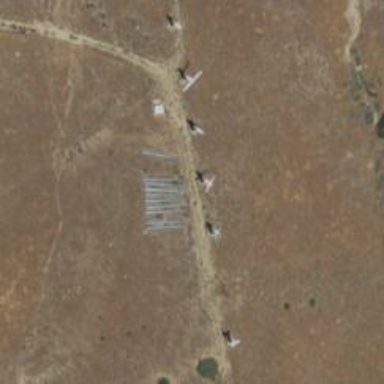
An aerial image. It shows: Wind power generator utilizing wind turbines.